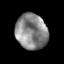
Tissue: prostate
Cell type: T cells
Senescence score: 0.3473
Nuclear area (px): 1103
Mean DAPI intensity: 135.844